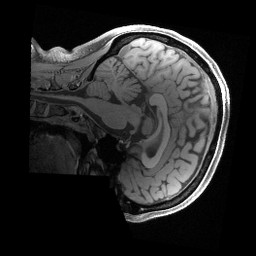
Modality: T1w
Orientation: sagittal
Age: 50
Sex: female
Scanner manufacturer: siemens
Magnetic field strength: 3 T
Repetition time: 2.4 s
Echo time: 0.00241 s